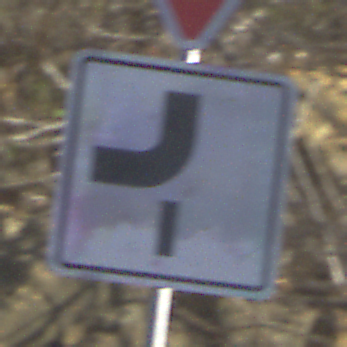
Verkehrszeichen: VerlaufVorfahrtsstrasse7
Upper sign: VorfahrtGewaehren
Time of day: MorningAfternoon
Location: Outdoor (RoadRail)
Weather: PartlyCloudy
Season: NotSpecified
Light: Natural